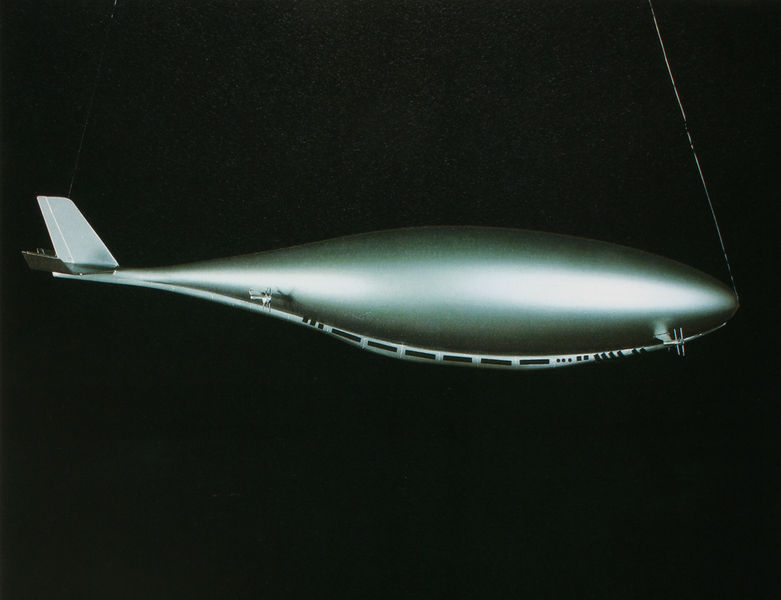
Titel: "Urpneu" - Modellansicht
Künstler: Frei Otto
Schlagwörter: flügel, grau, licht, schwarz, architektur, silber, schnur, schnüre, strick, oval, rund, modell, reflexe, glanz, glänzend, metall, bauch, belichtung, seil, form, schwarzweiß, korpus, fisch, wal, träger, fotof, flossen, heck, utopie, aufhängung, hülle, zeppelin, propeller, zepelin, kabinen, flugkörper, fluggerät, luftschiff, fischform, aerodynamisch, meltall, otografie, stromlinie, stromlinienförmig